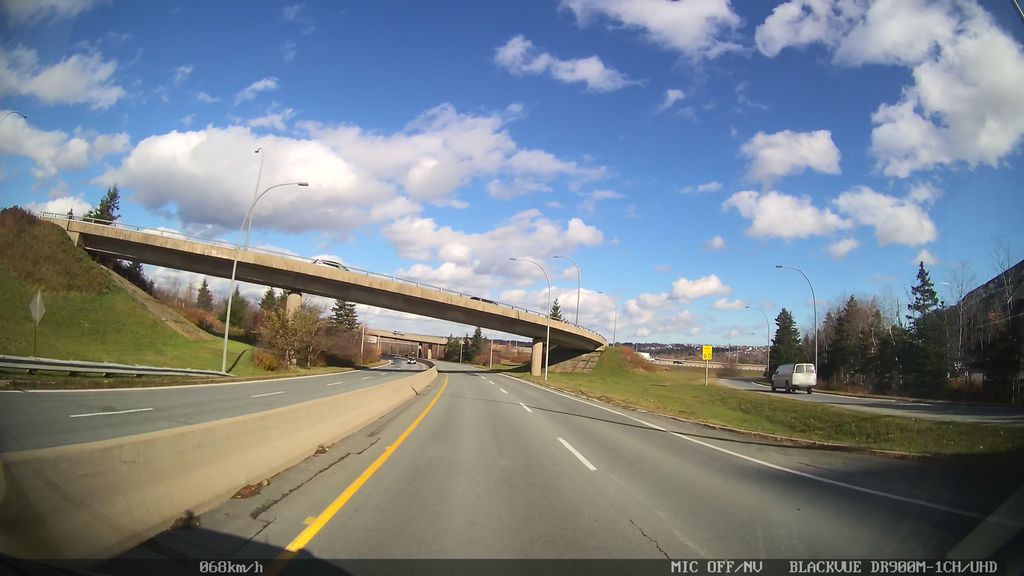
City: halifax